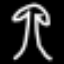
Label: palm tree